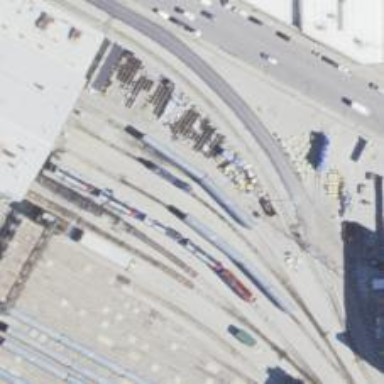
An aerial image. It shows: Railway yard.